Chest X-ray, PA view. Patient: 49 years old, sex M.
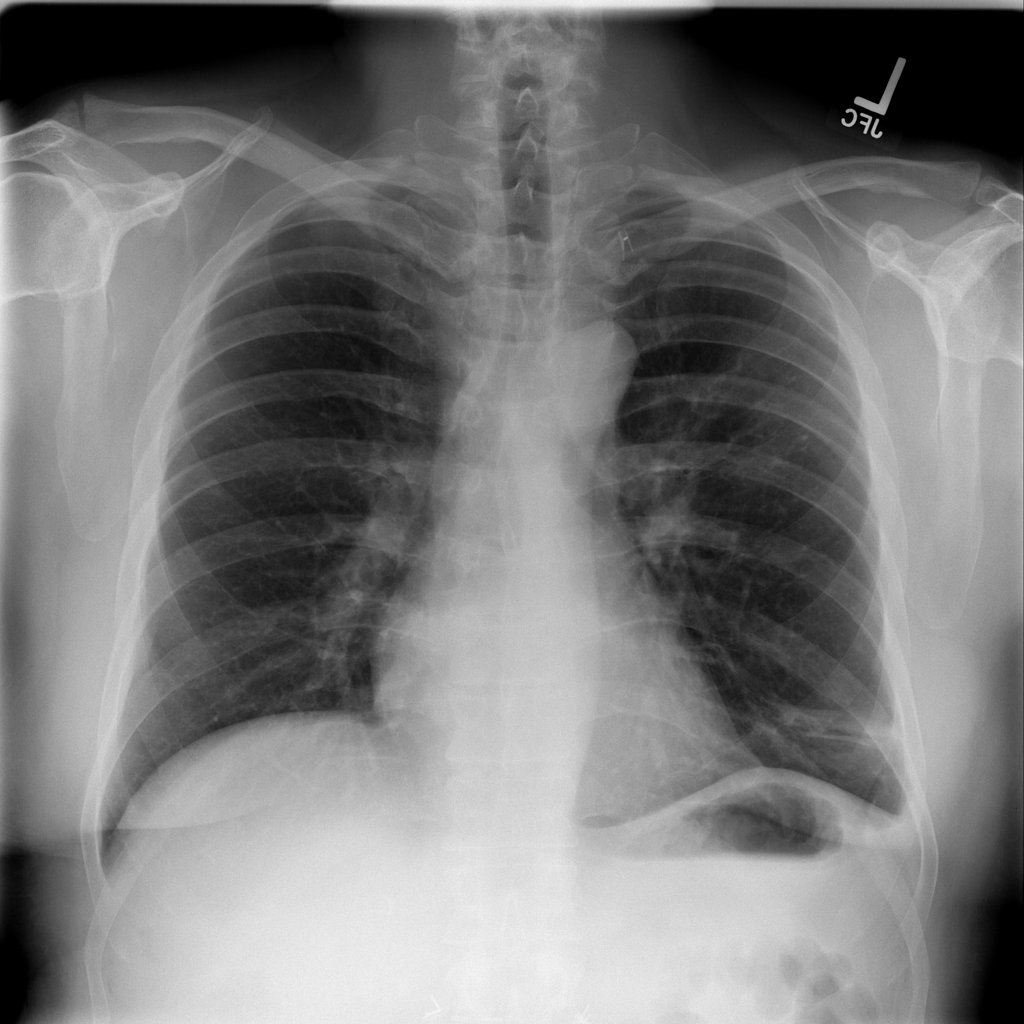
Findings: Atelectasis, Pneumothorax